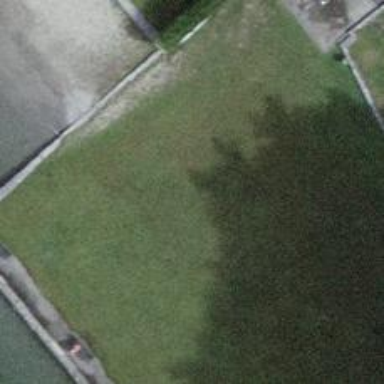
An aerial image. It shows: Bench.